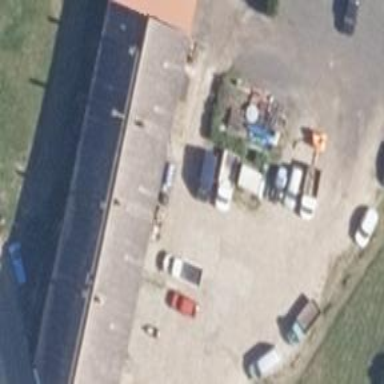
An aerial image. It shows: Warehouse building.